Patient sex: M
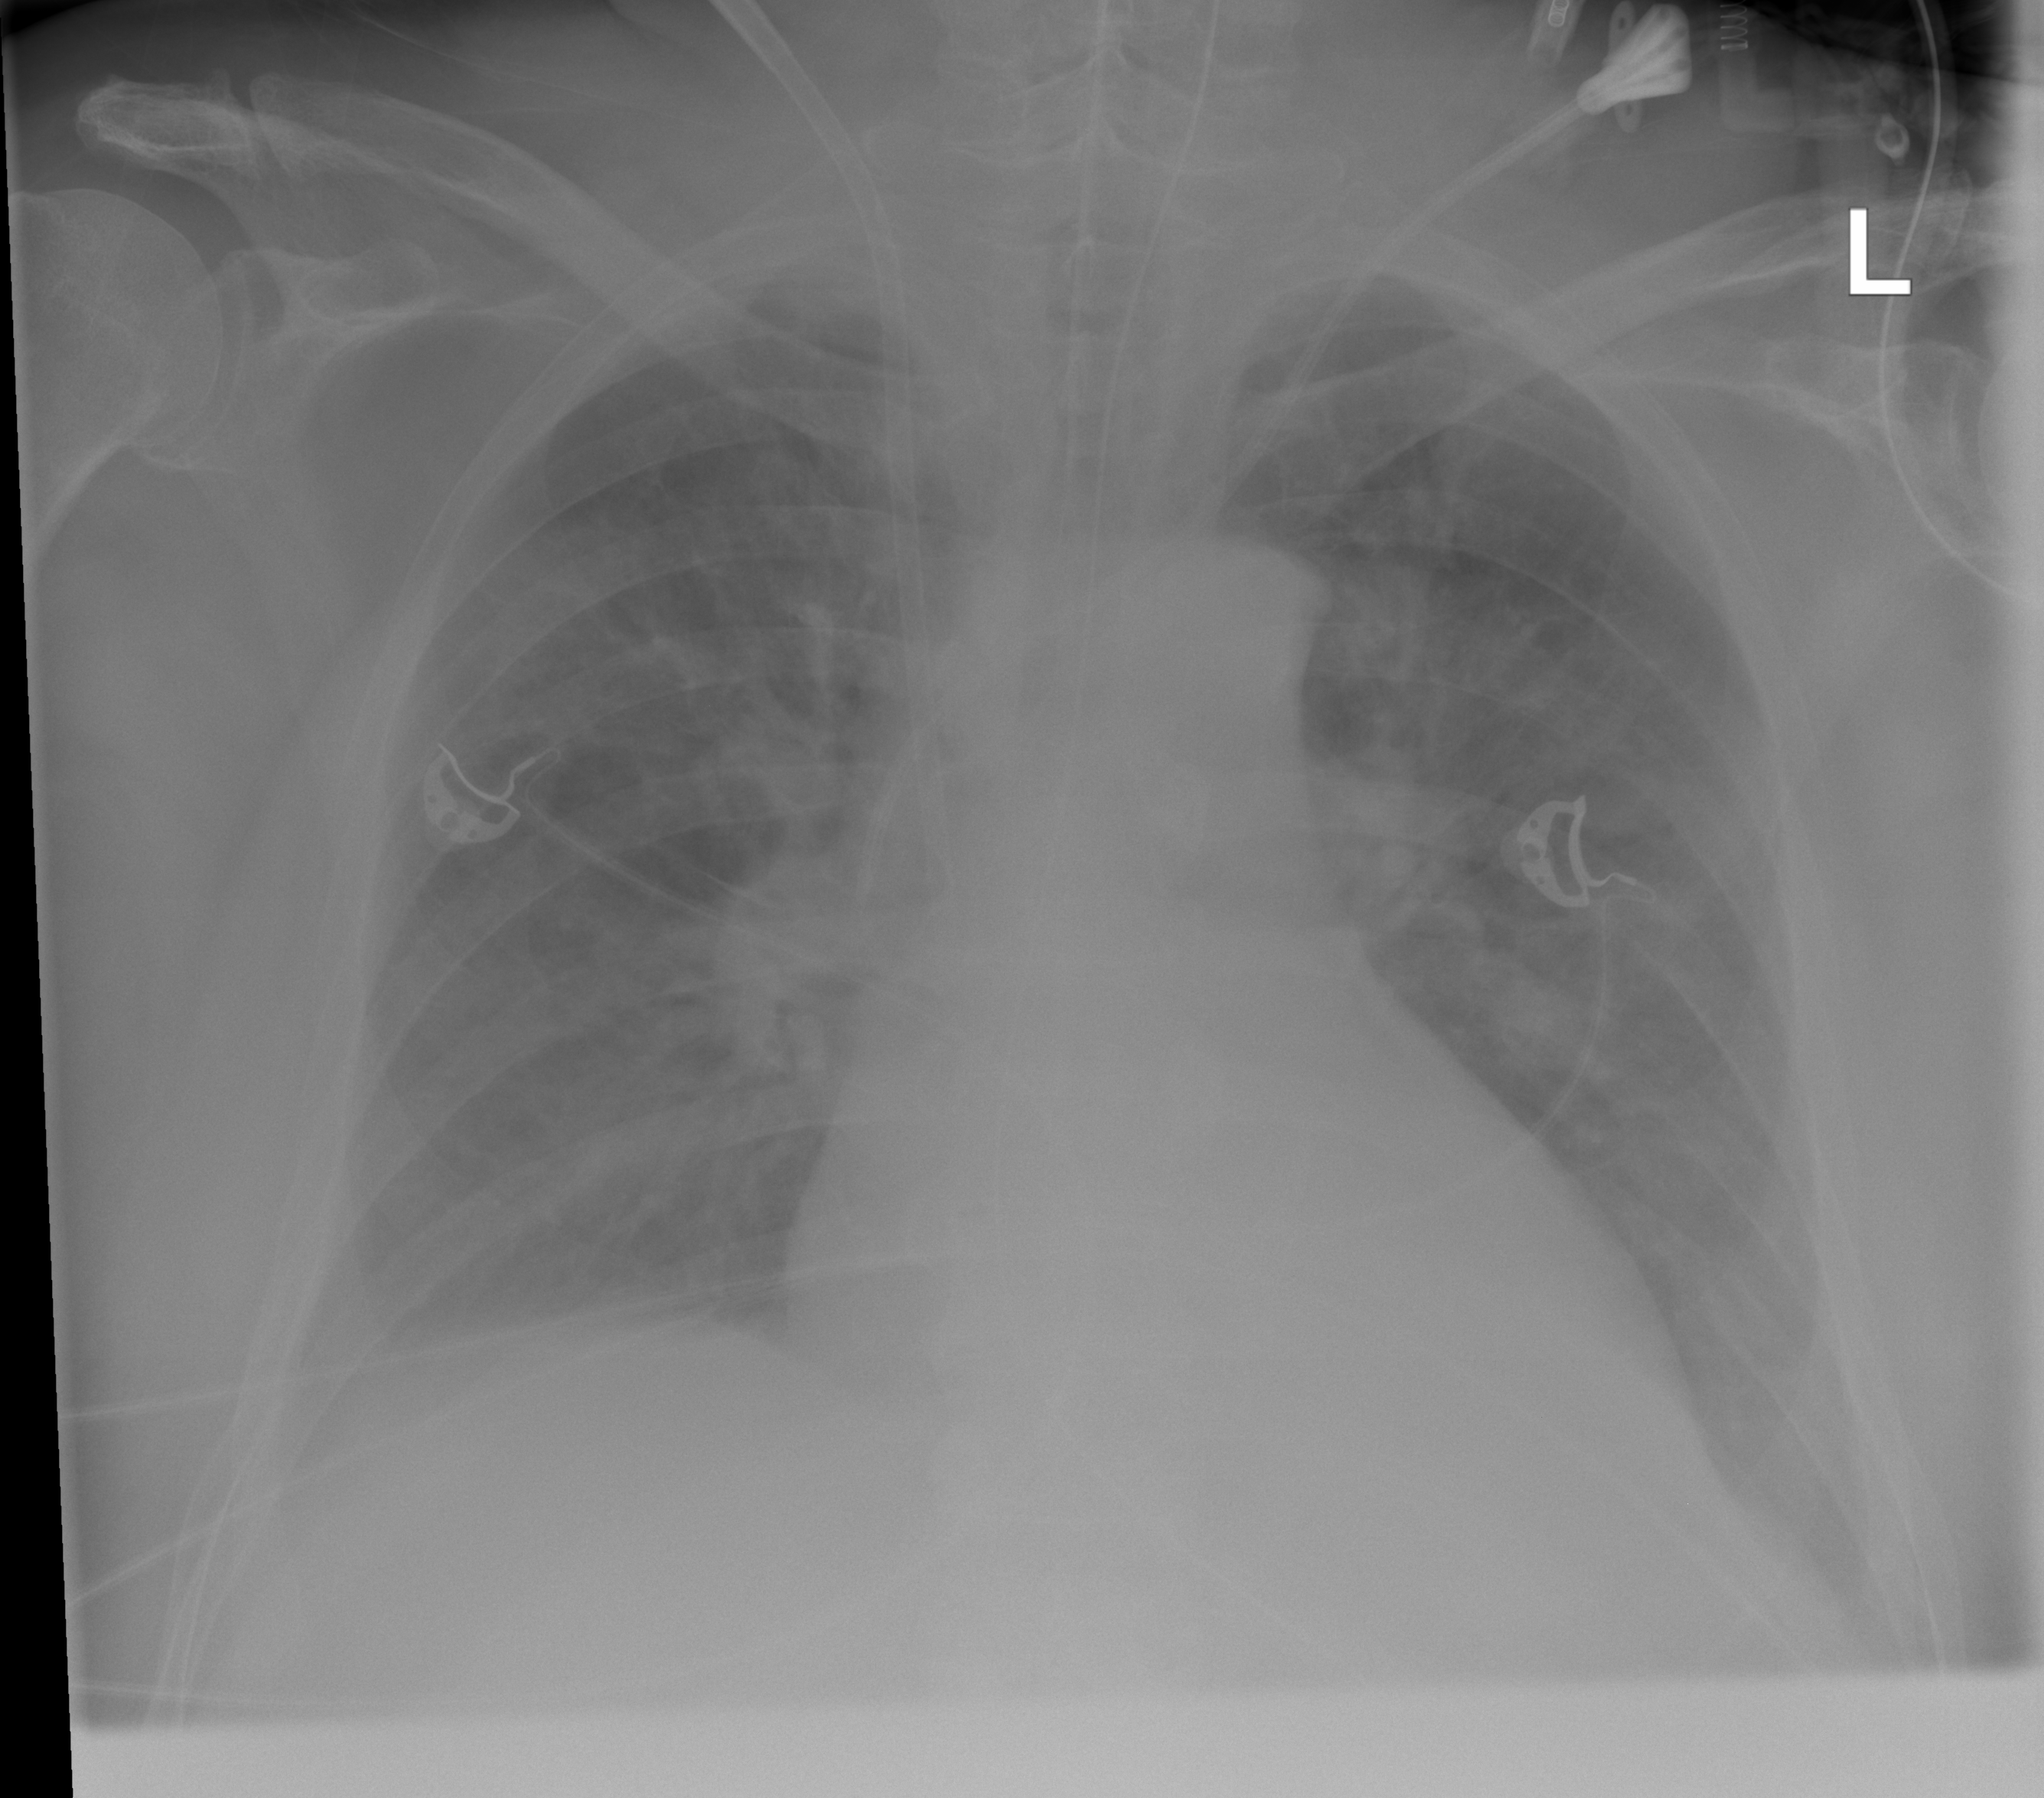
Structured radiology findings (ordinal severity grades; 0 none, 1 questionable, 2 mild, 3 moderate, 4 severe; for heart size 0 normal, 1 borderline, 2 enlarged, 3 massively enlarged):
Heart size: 1
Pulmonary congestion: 2
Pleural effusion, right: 2
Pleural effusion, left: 2
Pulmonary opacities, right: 0
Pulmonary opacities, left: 0
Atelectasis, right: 2
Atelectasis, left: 2